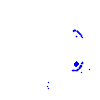
Particle: pion